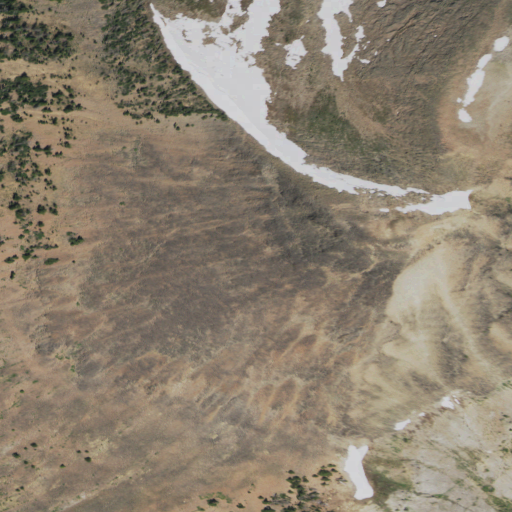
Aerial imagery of mountain in Wyoming named Mount Stevenson containing grassland, evergreen forest, shrub, and barren land